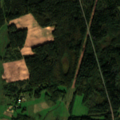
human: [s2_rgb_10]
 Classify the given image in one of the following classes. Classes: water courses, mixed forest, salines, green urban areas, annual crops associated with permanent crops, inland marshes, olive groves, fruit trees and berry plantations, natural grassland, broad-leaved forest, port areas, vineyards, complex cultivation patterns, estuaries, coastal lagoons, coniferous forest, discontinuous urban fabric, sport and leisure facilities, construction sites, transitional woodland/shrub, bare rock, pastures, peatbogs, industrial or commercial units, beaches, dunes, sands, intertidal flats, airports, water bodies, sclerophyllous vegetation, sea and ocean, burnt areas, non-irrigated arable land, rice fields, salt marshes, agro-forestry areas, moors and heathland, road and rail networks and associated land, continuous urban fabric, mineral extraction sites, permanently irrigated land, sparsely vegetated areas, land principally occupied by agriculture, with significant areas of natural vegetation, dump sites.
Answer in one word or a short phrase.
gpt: non-irrigated arable land, pastures, complex cultivation patterns, coniferous forest, mixed forest, transitional woodland/shrub